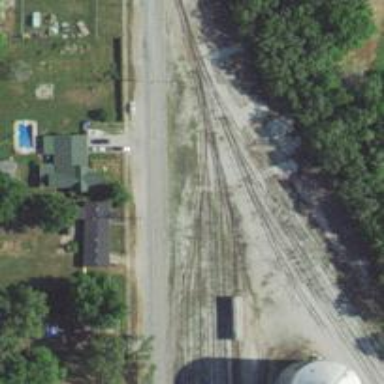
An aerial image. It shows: Railway siding with rails.